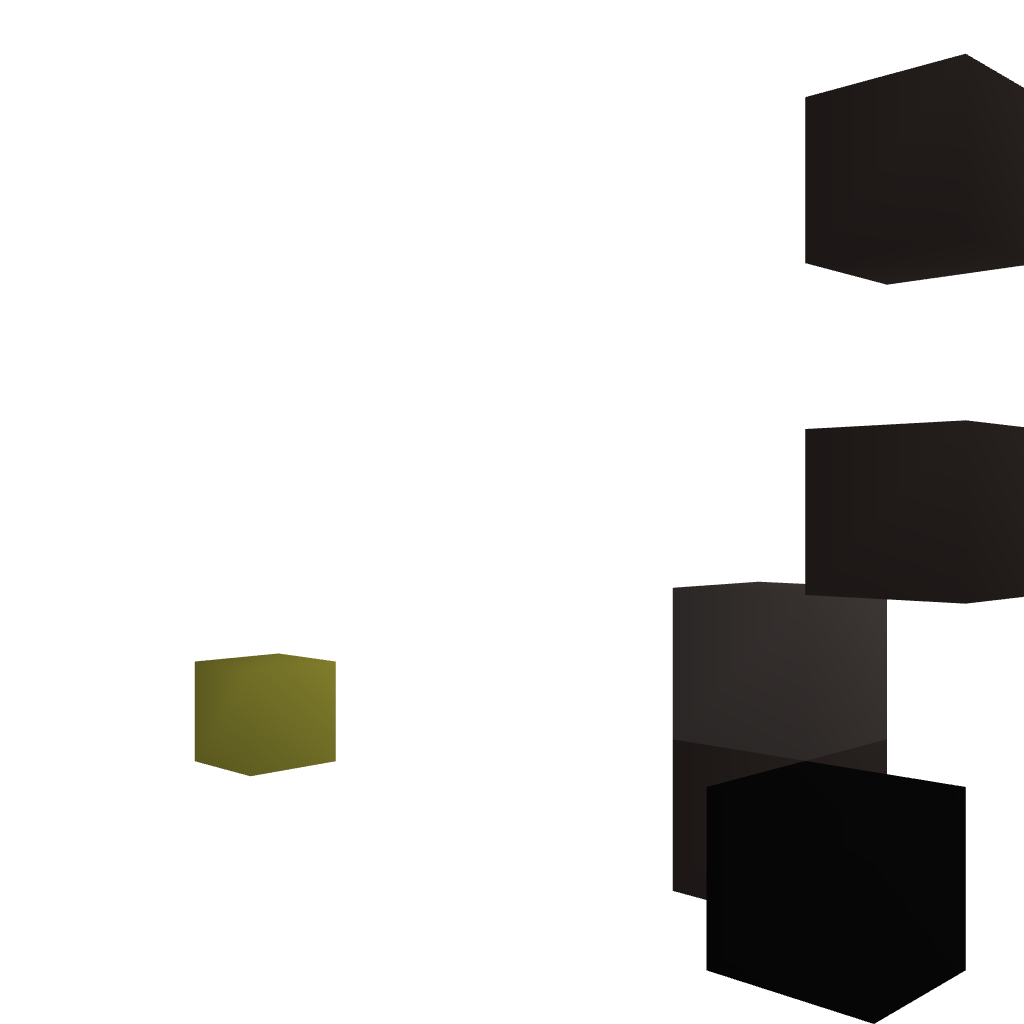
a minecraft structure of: Brewer Compact Lab